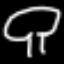
Label: mushroom